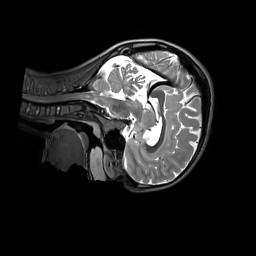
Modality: T2w
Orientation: sagittal
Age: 10
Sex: male
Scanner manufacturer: siemens
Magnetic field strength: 3 T
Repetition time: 3.2 s
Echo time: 0.408 s